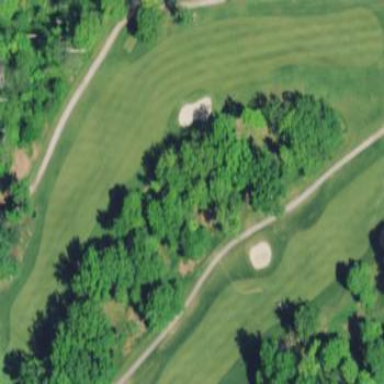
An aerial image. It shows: Golf fairway surrounded by grass.